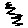
Label: zigzag